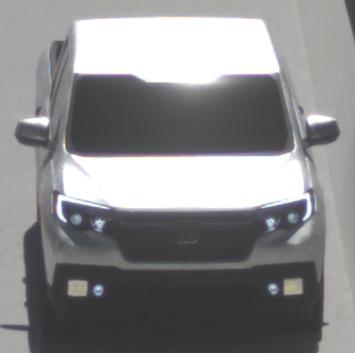
Make: Honda
Model: Ridgeline
Detailed model: Gen. 2
Model produced from: 2016
Model produced until: 2020
Doors: 4
Color: white
Road condition: wet road
Daytime: midday
Contrast: high contrast